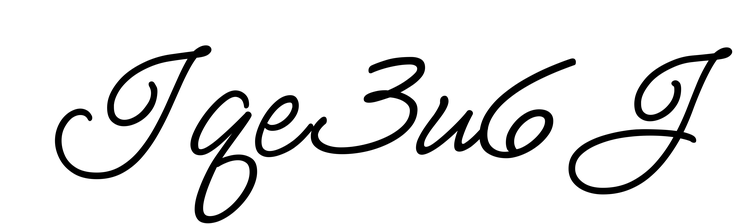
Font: MeowScript-Regular